Field crop: maize
Growth stage: 2
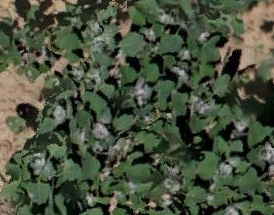
Species: chenopodium